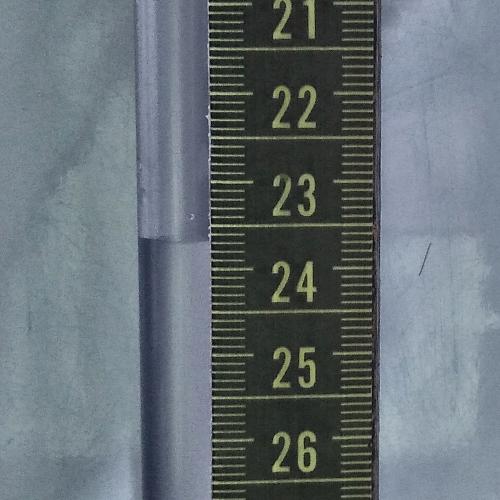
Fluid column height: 23.7 cm